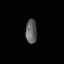
Tissue: prostate
Cell type: T cells
Senescence score: 0.337
Nuclear area (px): 261
Mean DAPI intensity: 97.414